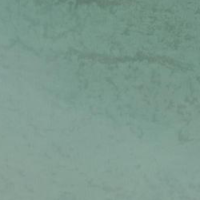
EUNIS habitat code: 14
Species observed at this site:
Bucephala clangula
Cygnus olor